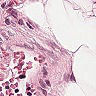
Metastatic tissue present: no